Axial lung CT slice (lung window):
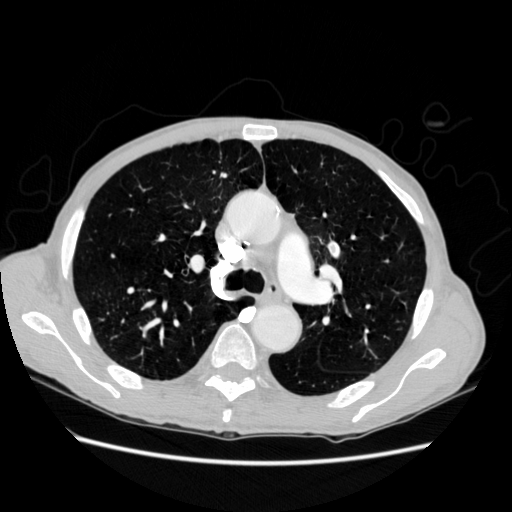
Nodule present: no